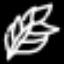
Label: leaf